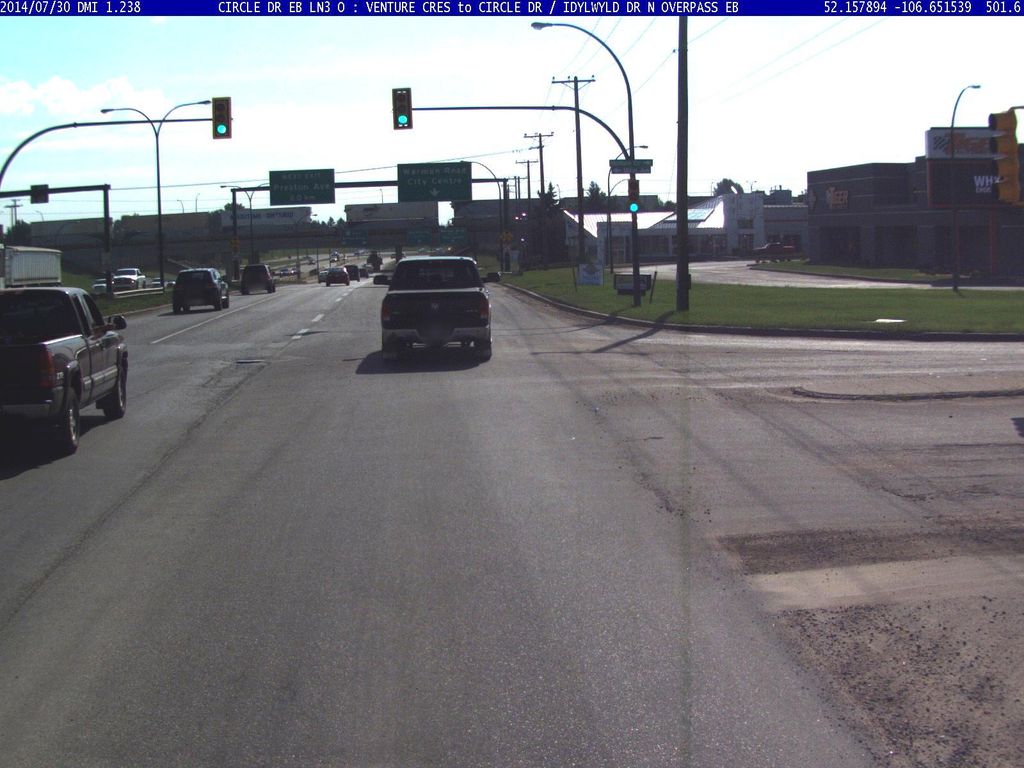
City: saskatoon